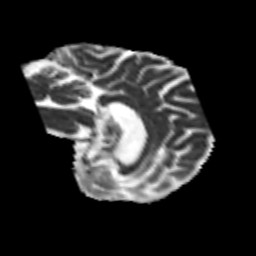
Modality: MD
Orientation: sagittal
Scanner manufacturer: siemens
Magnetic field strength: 3 T
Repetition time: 6.8 s
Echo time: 0.093 s